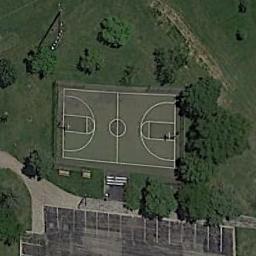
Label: basketball_court